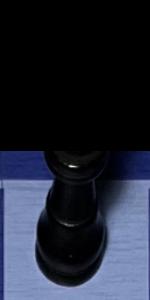
Label: King_Black